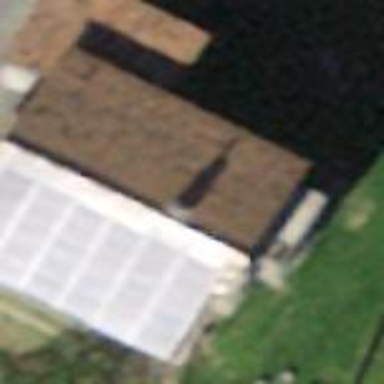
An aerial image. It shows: Detached building.